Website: home-depot
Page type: cart
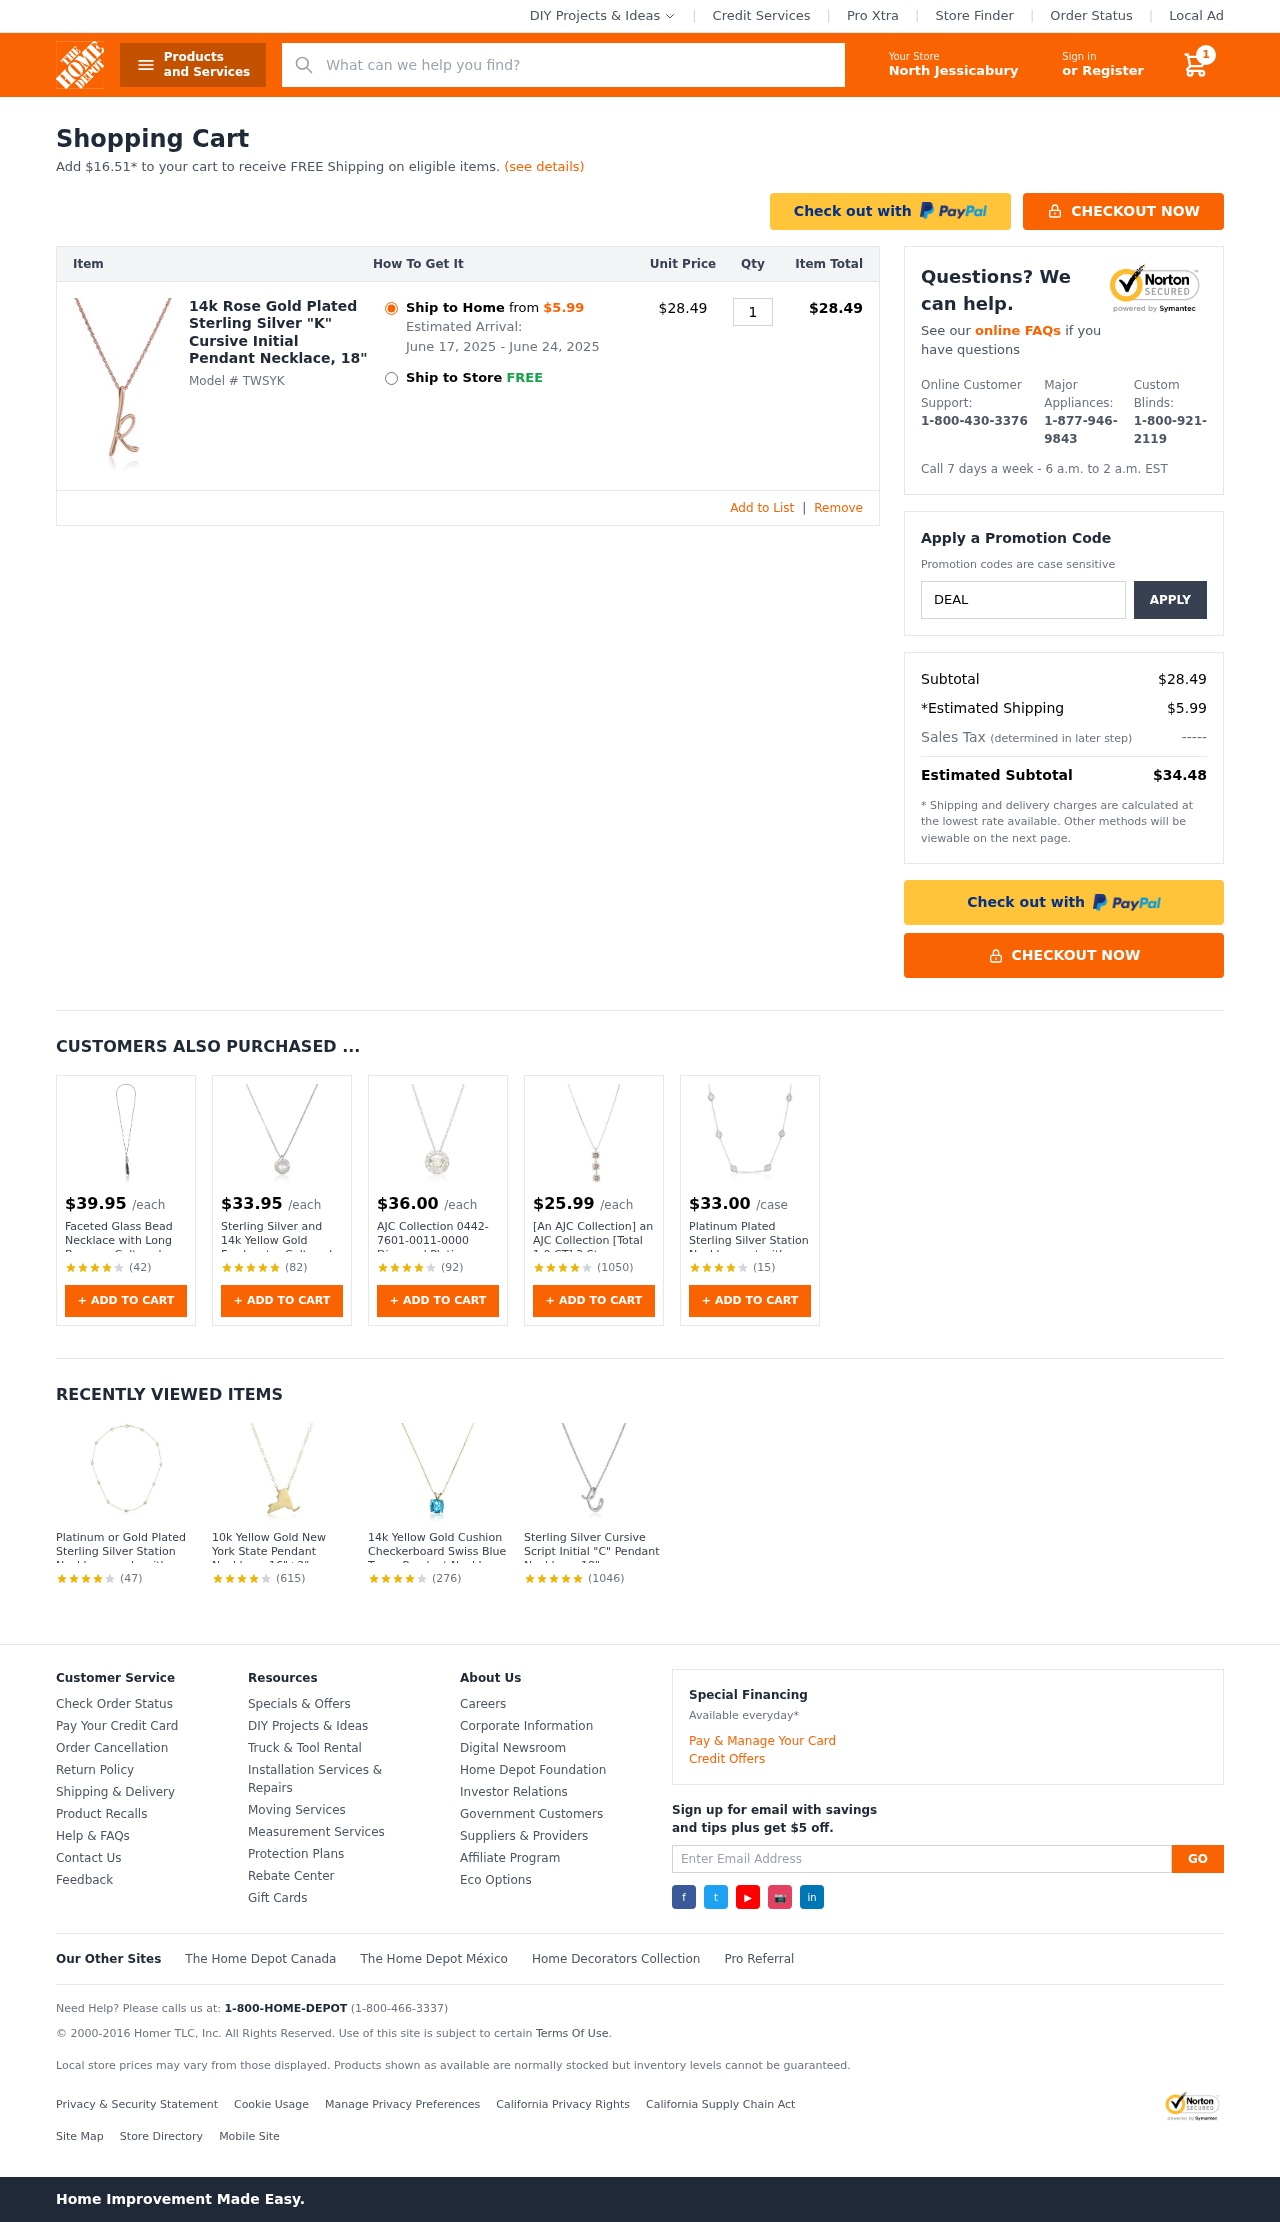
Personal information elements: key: PII_CITY
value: North Jessicabury
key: PII_PROMO_CODE
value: DEAL4499
Product elements: key: PRODUCT1_NAME
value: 14k Rose Gold Plated Sterling Silver "K" Cursive Initial Pendant Necklace, 18"
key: PRODUCT1_PRICE
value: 28.49
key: PRODUCT1_QUANTITY
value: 1
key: PRODUCT2_PRICE
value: $39.95
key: PRODUCT2_NAME
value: Faceted Glass Bead Necklace with Long Baroque Cultured Freshwater Pearl Beaded Tassel Pendant Neckla
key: PRODUCT2_NUM_RATINGS
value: (42)
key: PRODUCT3_PRICE
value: $33.95
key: PRODUCT3_NAME
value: Sterling Silver and 14k Yellow Gold Freshwater Cultured Pearl Diamond Accent Pendant Necklace (8mm),
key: PRODUCT3_NUM_RATINGS
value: (82)
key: PRODUCT4_PRICE
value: $36.00
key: PRODUCT4_NAME
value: AJC Collection 0442-7601-0011-0000 Diamond Platinum Pt900 Necklace
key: PRODUCT4_NUM_RATINGS
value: (92)
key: PRODUCT5_PRICE
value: $25.99
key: PRODUCT5_NAME
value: [An AJC Collection] an AJC Collection [Total 1.0 CT] 3 Stone Diamond Platinum 900 Necklace 0442 – 8
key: PRODUCT5_NUM_RATINGS
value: (1050)
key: PRODUCT6_PRICE
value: $33.00
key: PRODUCT6_NAME
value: Platinum Plated Sterling Silver Station Necklace set with Swarovski Zirconia (5mm), 36"
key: PRODUCT6_NUM_RATINGS
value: (15)
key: PRODUCT7_NAME
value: Platinum or Gold Plated Sterling Silver Station Necklace made with Swarovski Zirconia
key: PRODUCT7_NUM_RATINGS
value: (47)
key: PRODUCT8_NAME
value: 10k Yellow Gold New York State Pendant Necklace, 16"+2" Extender
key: PRODUCT8_NUM_RATINGS
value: (615)
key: PRODUCT9_NAME
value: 14k Yellow Gold Cushion Checkerboard Swiss Blue Topaz Pendant Necklace (8mm)
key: PRODUCT9_NUM_RATINGS
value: (276)
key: PRODUCT10_NAME
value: Sterling Silver Cursive Script Initial "C" Pendant Necklace, 18"
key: PRODUCT10_NUM_RATINGS
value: (1046)
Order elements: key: ORDER_NUM_ITEMS
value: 1
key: AMOUNT_TO_FREE_SHIPPING
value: $16.51
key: ORDER_SHIPPING_DATE
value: June 17, 2025
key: ORDER_DELIVERY_DATE
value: June 24, 2025
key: ORDER_ITEM_TOTAL
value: $28.49
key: ORDER_SUBTOTAL
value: $28.49
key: ORDER_SHIPPING_COST
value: $5.99
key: ORDER_TOTAL
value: $34.48
Search elements: key: HEADER_SEARCH
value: What can we help you find?